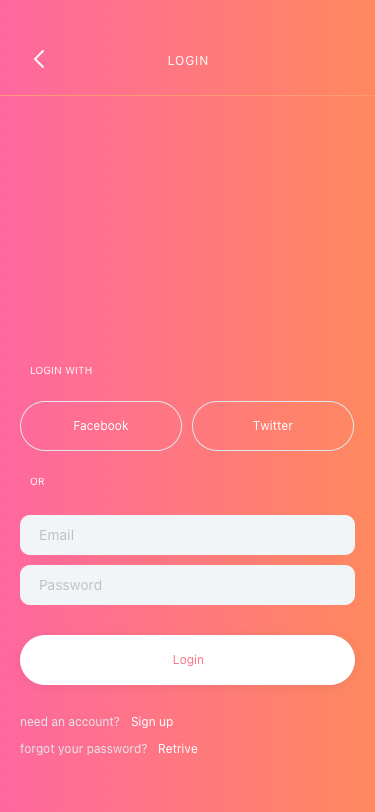
Text in this UI design:
forgot your password?
Retrive
need an account?
Sign up
Password
Email
OR
LOGIN WITH
LOGIN